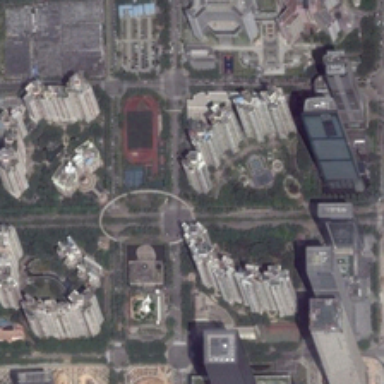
Some buildings and green trees are in a commercial area .